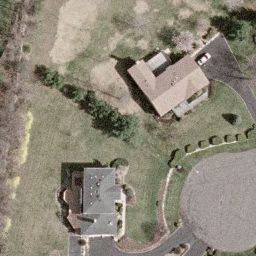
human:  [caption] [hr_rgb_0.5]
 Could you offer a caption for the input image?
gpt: Two houses are surrounded by lawn and plants in the sparse residential area .

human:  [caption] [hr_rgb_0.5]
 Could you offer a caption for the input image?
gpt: There are two houses surrounded by lawn and plants .

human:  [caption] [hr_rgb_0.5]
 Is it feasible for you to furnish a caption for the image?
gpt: Two houses are surrounded by lawn in the sparse residential area .

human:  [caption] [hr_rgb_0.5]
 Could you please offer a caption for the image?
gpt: Two houses with different color of roofs are surrounded by lawn in the sparse residential area .

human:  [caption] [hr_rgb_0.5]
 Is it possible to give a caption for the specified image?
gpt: There are two houses with different color of roofs surrounded by lawn and plants .